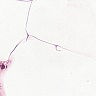
Metastatic tissue present: no